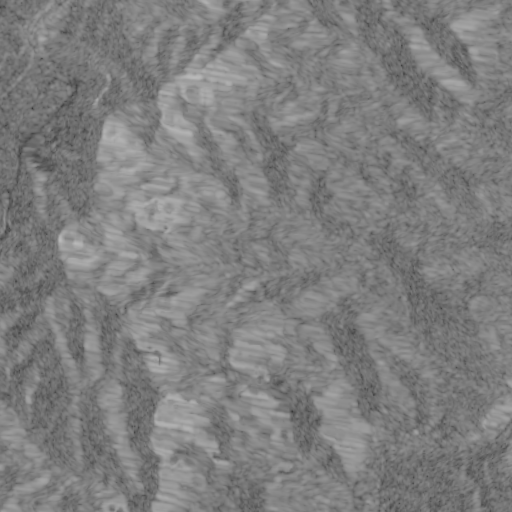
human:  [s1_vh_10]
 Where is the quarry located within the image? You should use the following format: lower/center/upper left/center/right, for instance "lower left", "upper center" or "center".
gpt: The quarry is located in the left of the image.
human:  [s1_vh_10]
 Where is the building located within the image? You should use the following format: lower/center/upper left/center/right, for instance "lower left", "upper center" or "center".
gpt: The building is located in the lower right of the image.
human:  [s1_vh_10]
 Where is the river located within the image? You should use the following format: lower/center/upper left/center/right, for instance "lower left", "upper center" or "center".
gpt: The river is located in the lower of the image.
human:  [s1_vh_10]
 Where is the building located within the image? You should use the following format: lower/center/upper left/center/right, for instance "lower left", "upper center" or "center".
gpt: The building is located in the center left of the image.
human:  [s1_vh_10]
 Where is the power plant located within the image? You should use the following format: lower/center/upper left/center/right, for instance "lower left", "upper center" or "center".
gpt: There is no power plant in the image.

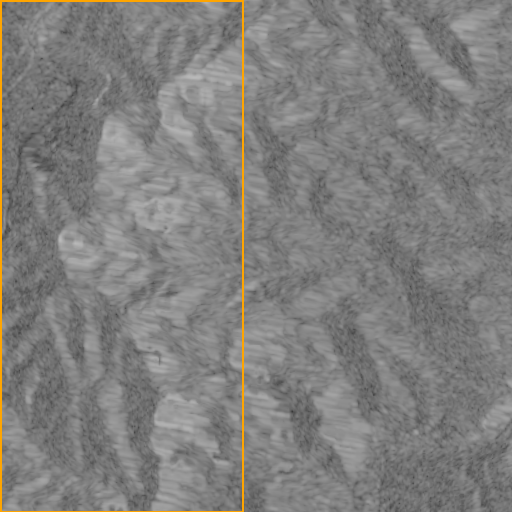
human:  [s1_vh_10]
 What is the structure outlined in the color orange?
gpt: The structure outlined in orange is a quarry.
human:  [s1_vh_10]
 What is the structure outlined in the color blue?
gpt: There is no blue outline.